Interaction volume radius: 5 \u00c5
Interaction volume height: 20 \u00c5
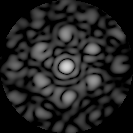
Disorder parameter: 0.6819